Field crop: tomato
Growth stage: 2
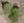
Species: solanum